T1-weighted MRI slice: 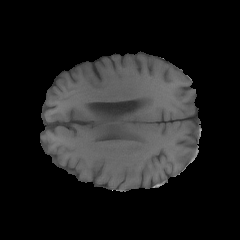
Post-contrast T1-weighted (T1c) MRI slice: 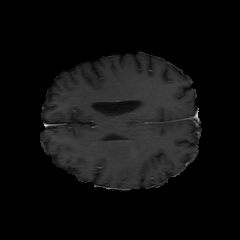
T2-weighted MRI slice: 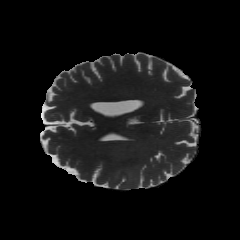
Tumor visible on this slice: yes